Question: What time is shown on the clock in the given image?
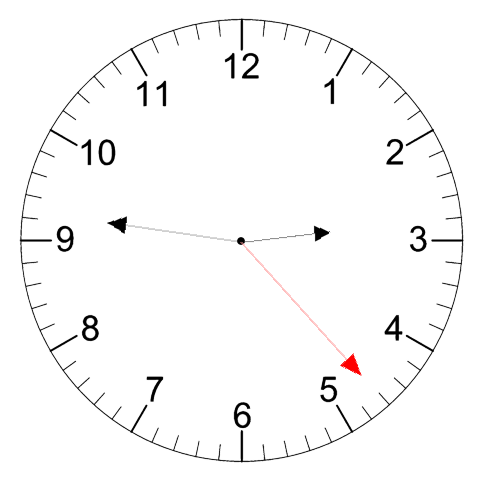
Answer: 02:46:23